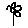
Label: flower